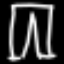
Label: pants